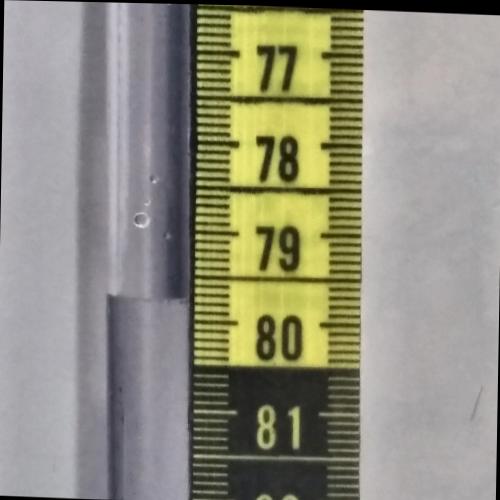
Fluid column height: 79.8 cm